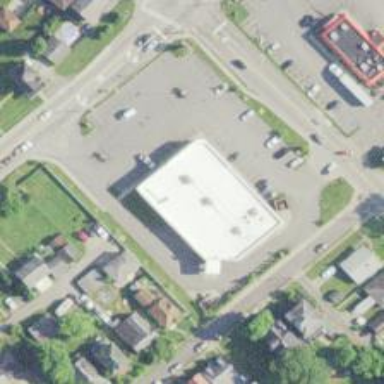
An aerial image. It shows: Pharmacy building providing healthcare services.